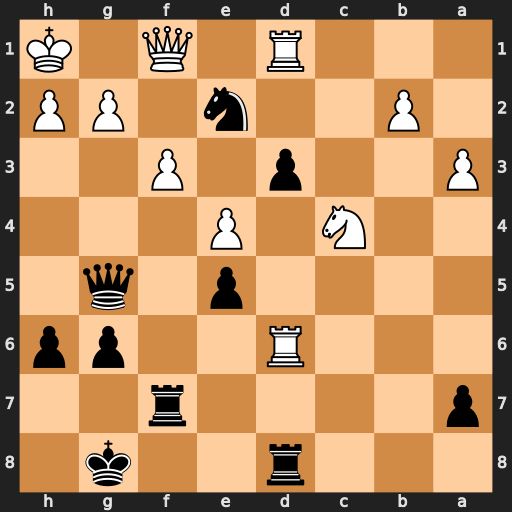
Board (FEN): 3r2k1/p4r2/3R2pp/4p1q1/2N1P3/P2p1P2/1P2n1PP/3R1Q1K
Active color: b
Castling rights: -
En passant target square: -
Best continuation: Rxd6 Nxd6 Qh4 Nxf7 Ng3+